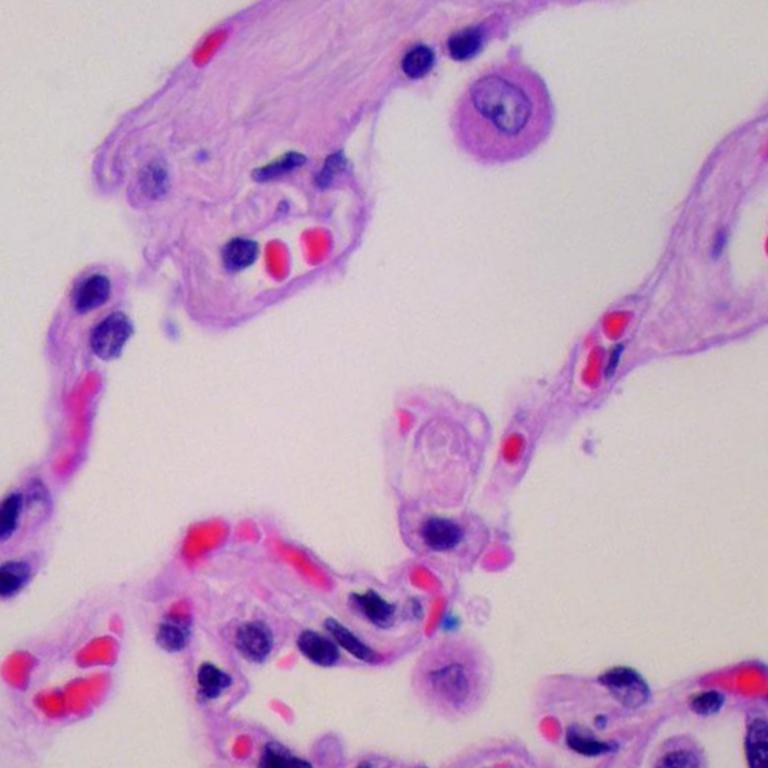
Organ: lung
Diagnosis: benign